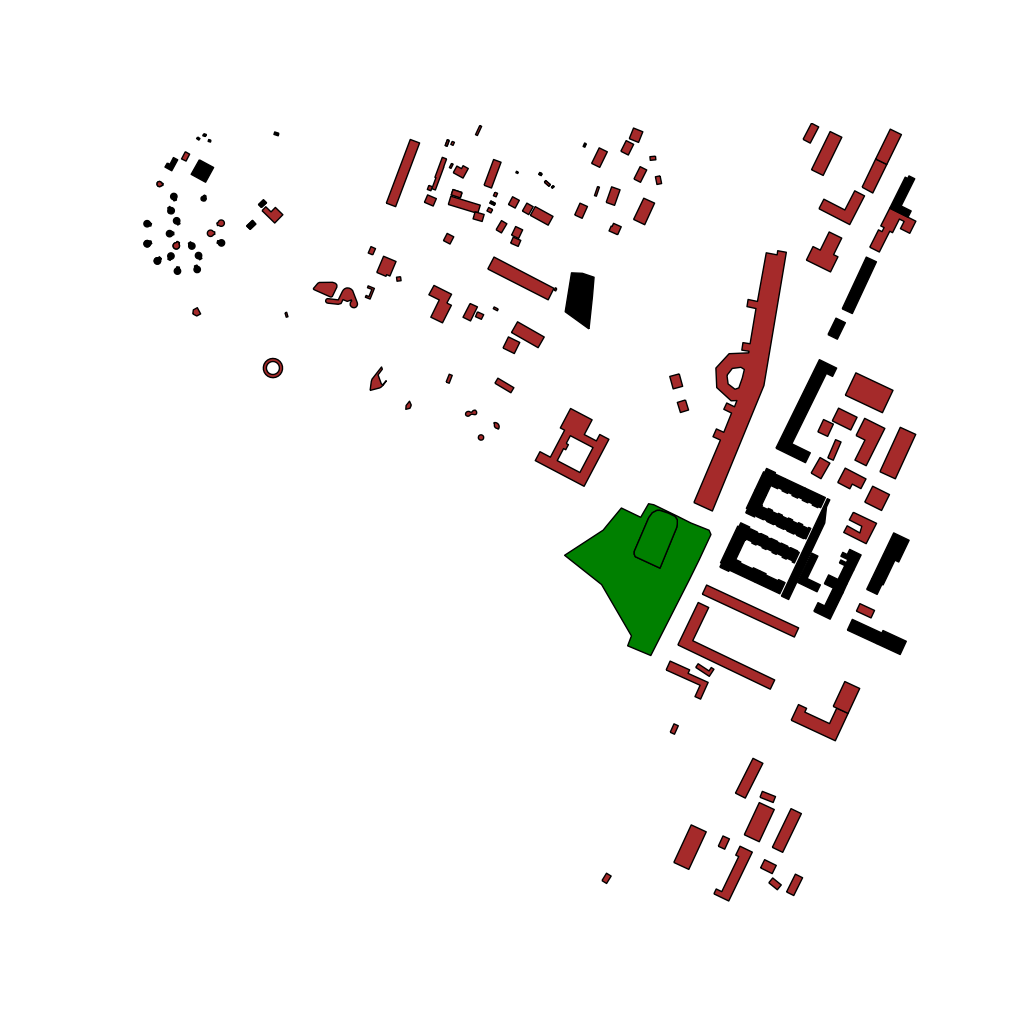
Tags: overhead vector_map, industrial, recreation, residential, special, historical, soviet, individual_rise, low_rise, density_1, Building, Facility, Park, 1.0 km²